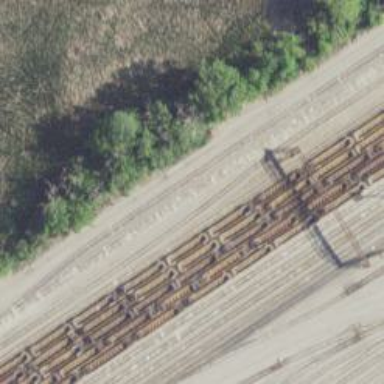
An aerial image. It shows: Railway yard in service.